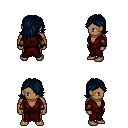
a pixel art fantasy rpg character, male body template, human, dark skin, red robe, magenta pants, raven swoop hairstyle, cloth bracers, four views (front, back, left, right), 2x2 character sprite sheet, small pixel art, hard edges, no anti-aliasing